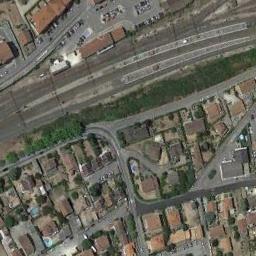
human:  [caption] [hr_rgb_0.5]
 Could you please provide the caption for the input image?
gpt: The railway is next to some trees and houses .

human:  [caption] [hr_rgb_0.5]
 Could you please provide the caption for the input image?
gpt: These railways go through a residential area .

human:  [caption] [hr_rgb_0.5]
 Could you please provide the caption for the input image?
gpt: There are many buildings of different shapes beside the railway .

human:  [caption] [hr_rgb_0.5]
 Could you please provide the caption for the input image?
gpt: There is a row of grey buildings on one side of the railway .

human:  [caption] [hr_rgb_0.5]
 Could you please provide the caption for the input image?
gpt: There are many brown buildings beside the railway .